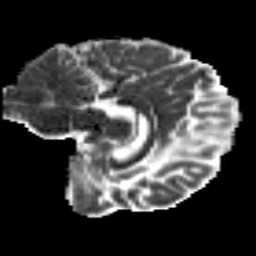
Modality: MD
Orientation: sagittal
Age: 29
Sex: female
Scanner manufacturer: siemens
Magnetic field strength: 3 T
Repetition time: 8.8 s
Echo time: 0.085 s